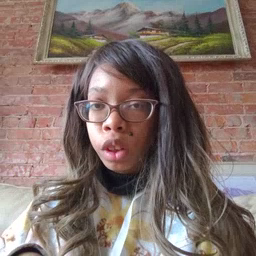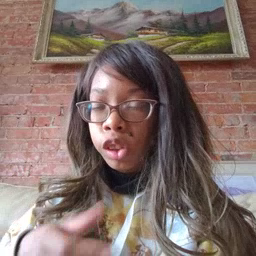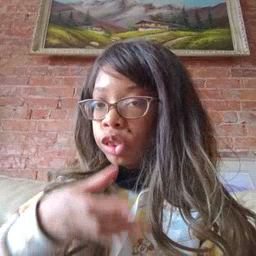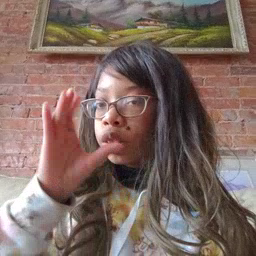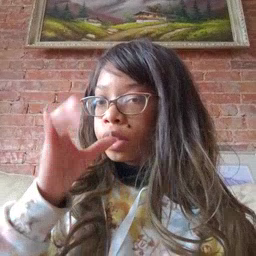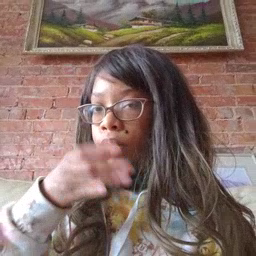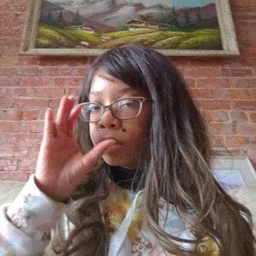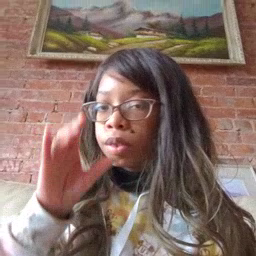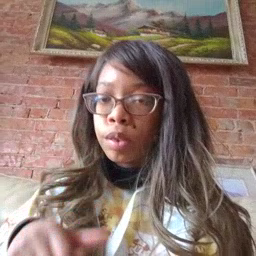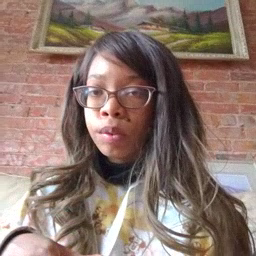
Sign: drink